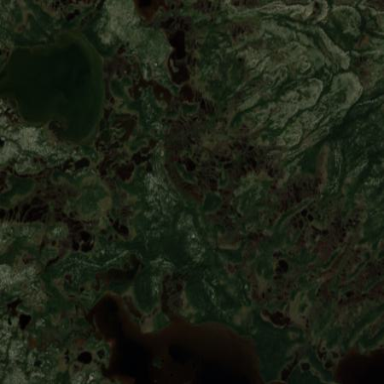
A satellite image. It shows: String bog wetland.